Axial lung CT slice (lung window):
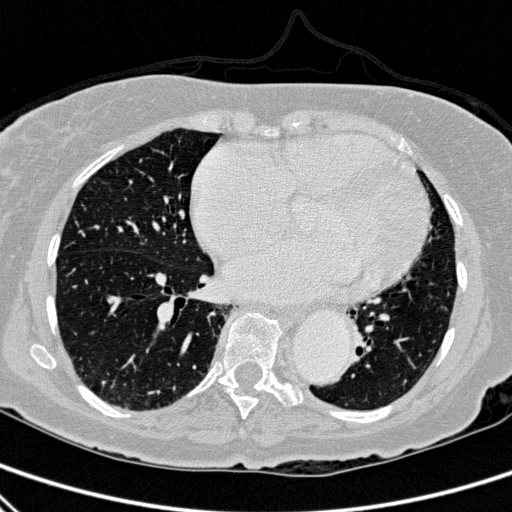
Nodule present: no